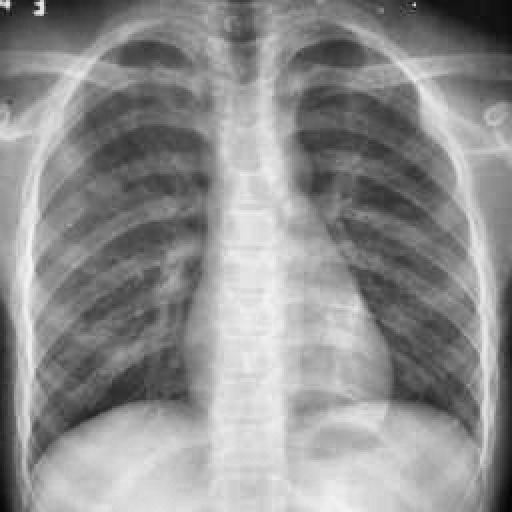
Finding: TUBERCULOSIS